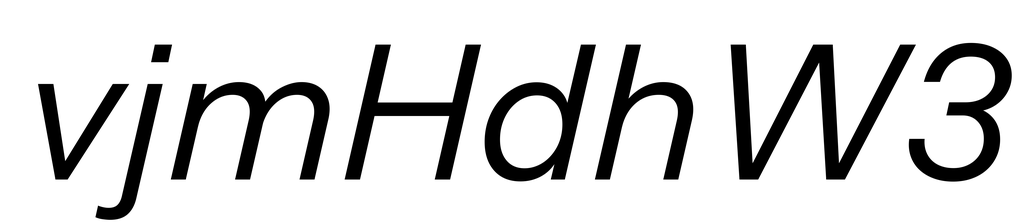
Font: InstrumentSans-Italic_Italic